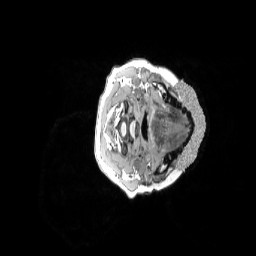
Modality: T1w
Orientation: axial
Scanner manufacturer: siemens
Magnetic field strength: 3 T
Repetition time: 2.3 s
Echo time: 0.0033 s